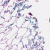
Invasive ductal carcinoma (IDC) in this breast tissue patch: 0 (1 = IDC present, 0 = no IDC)